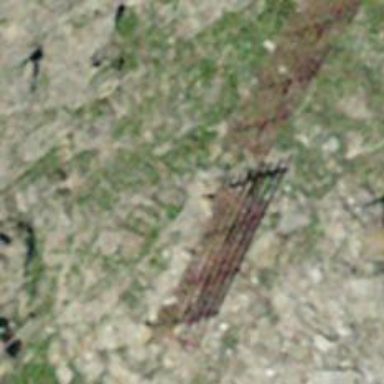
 designed to mitigate snow accumulations in specific area."